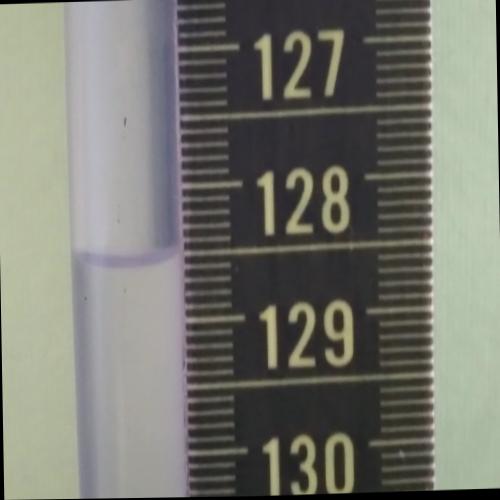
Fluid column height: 128.5 cm